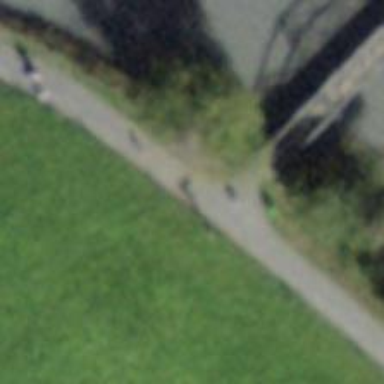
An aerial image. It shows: Nordic footway for classic and skating.